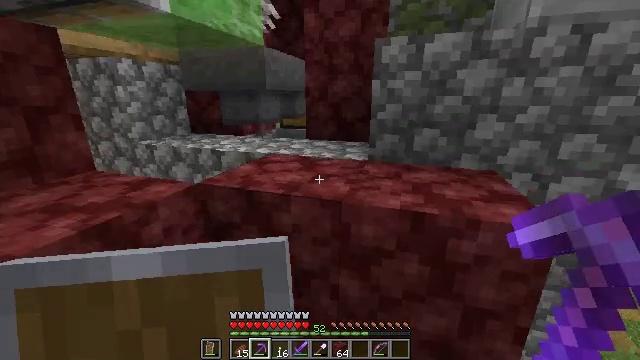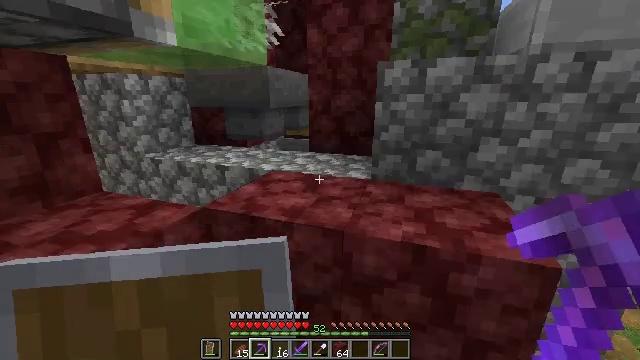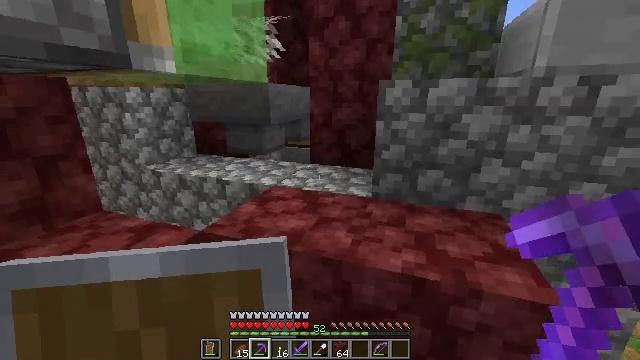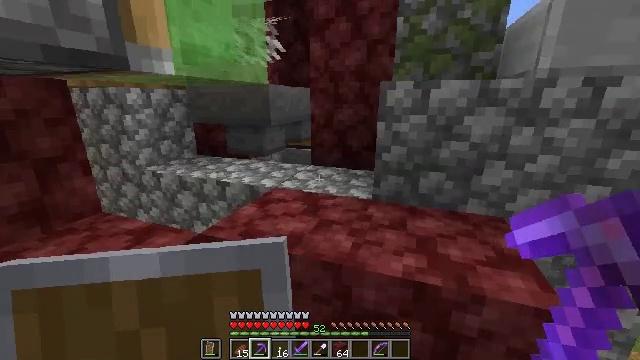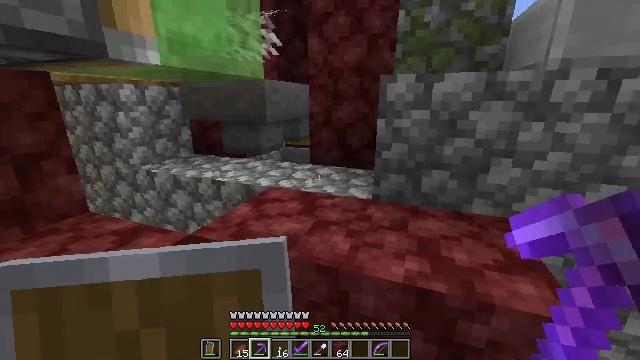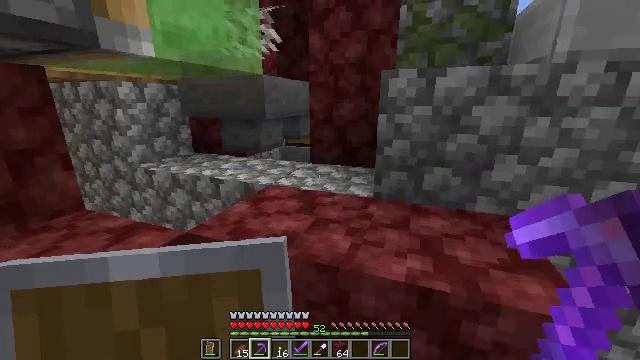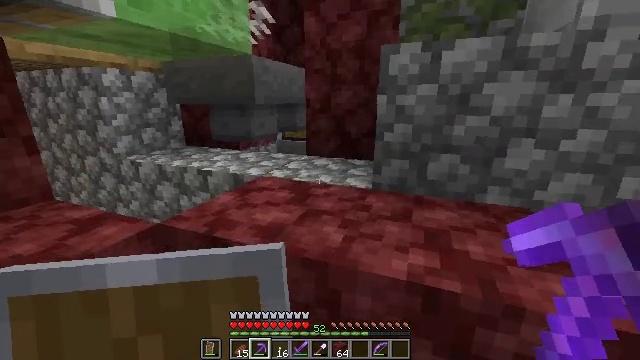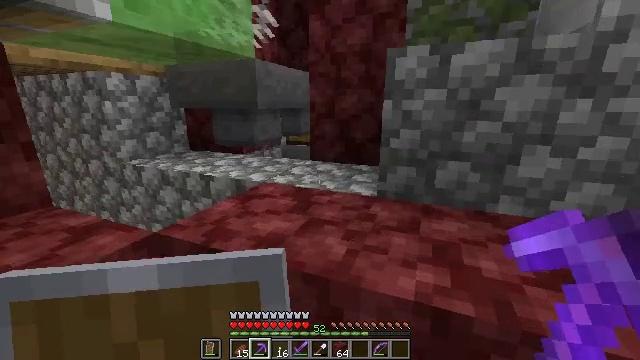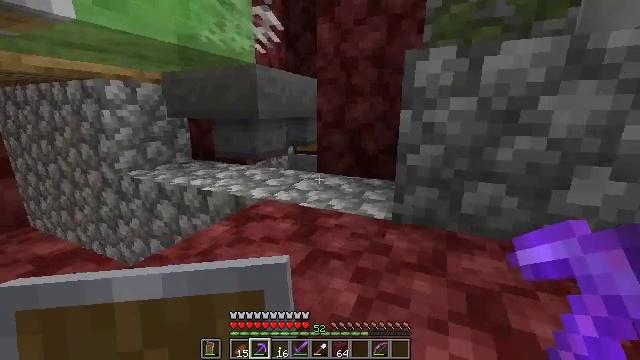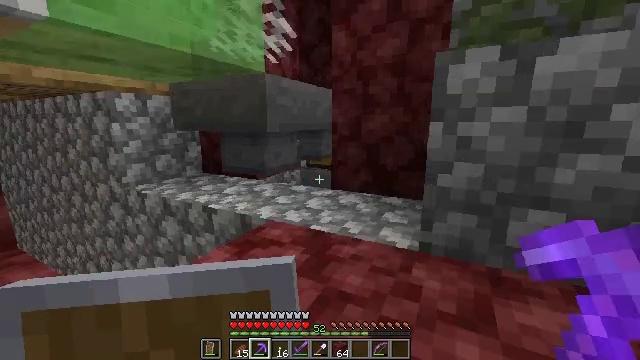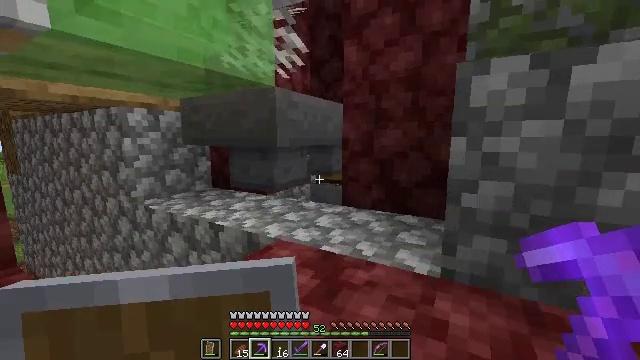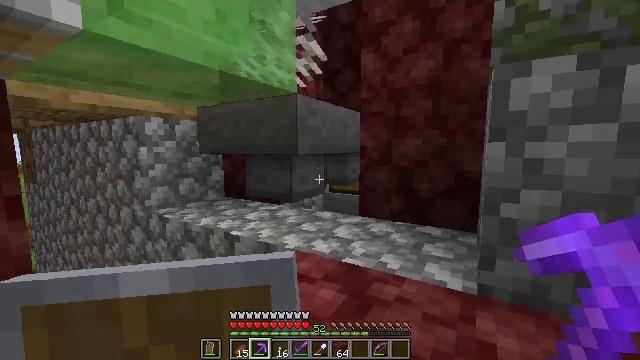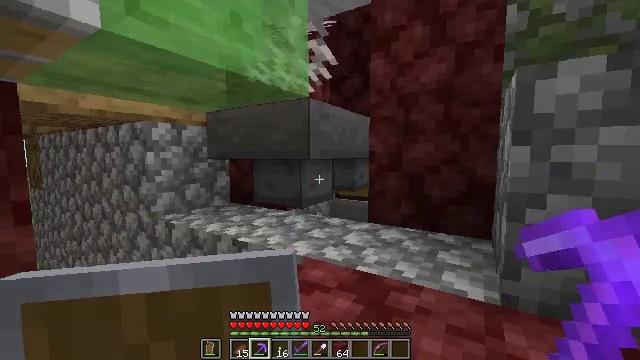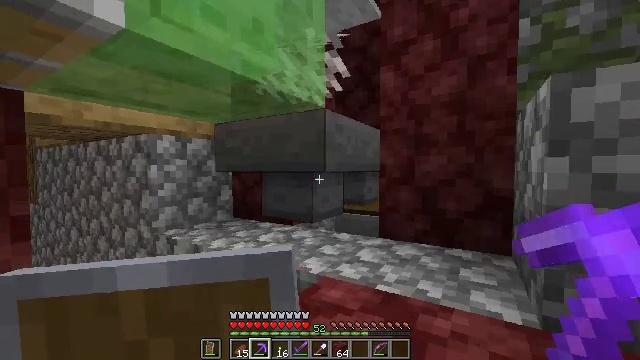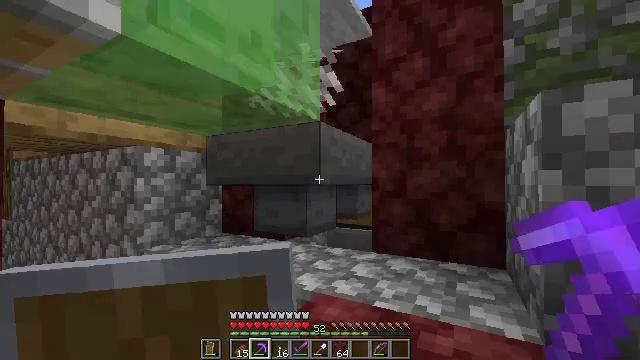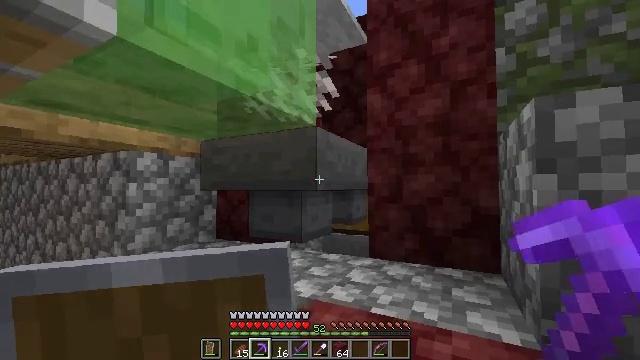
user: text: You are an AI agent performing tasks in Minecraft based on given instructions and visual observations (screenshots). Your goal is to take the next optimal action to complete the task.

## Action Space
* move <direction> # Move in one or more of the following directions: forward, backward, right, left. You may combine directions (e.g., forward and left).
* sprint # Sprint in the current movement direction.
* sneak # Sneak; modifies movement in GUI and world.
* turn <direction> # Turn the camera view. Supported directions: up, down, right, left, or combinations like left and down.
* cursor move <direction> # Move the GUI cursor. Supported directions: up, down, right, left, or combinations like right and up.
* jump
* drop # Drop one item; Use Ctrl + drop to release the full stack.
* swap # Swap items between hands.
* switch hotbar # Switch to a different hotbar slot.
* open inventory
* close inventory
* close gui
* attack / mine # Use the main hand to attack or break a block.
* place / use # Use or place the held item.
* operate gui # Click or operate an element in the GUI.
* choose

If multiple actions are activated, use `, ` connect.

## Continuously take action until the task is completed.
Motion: motion action
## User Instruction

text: Craft gold nugget.
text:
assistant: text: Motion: move forward
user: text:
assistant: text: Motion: move forward
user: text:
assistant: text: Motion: move forward
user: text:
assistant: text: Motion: move forward
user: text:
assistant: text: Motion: move forward
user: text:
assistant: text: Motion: move forward
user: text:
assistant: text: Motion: move forward, turn left
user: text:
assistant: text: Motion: move forward, turn left and up
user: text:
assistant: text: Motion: move forward, turn left and up
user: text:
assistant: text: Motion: move forward, turn left and up
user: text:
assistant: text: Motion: move forward, turn left and up
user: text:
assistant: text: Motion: move forward, turn up
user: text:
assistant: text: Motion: turn up
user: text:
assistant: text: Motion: turn right and up
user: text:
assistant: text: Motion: turn right and up
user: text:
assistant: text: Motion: no_op
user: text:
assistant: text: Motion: no_op
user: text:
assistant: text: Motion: turn right
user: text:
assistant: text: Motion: turn right
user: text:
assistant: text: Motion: no_op
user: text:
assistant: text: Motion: no_op
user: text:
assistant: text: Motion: no_op
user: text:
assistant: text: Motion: no_op
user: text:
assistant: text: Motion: no_op
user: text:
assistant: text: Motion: no_op
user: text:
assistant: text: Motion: use / place
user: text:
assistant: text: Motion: use / place
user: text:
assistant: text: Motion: no_op
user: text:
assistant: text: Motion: no_op
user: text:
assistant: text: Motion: no_op